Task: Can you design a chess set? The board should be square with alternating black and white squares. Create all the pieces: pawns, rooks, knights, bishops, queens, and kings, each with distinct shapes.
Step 1218:
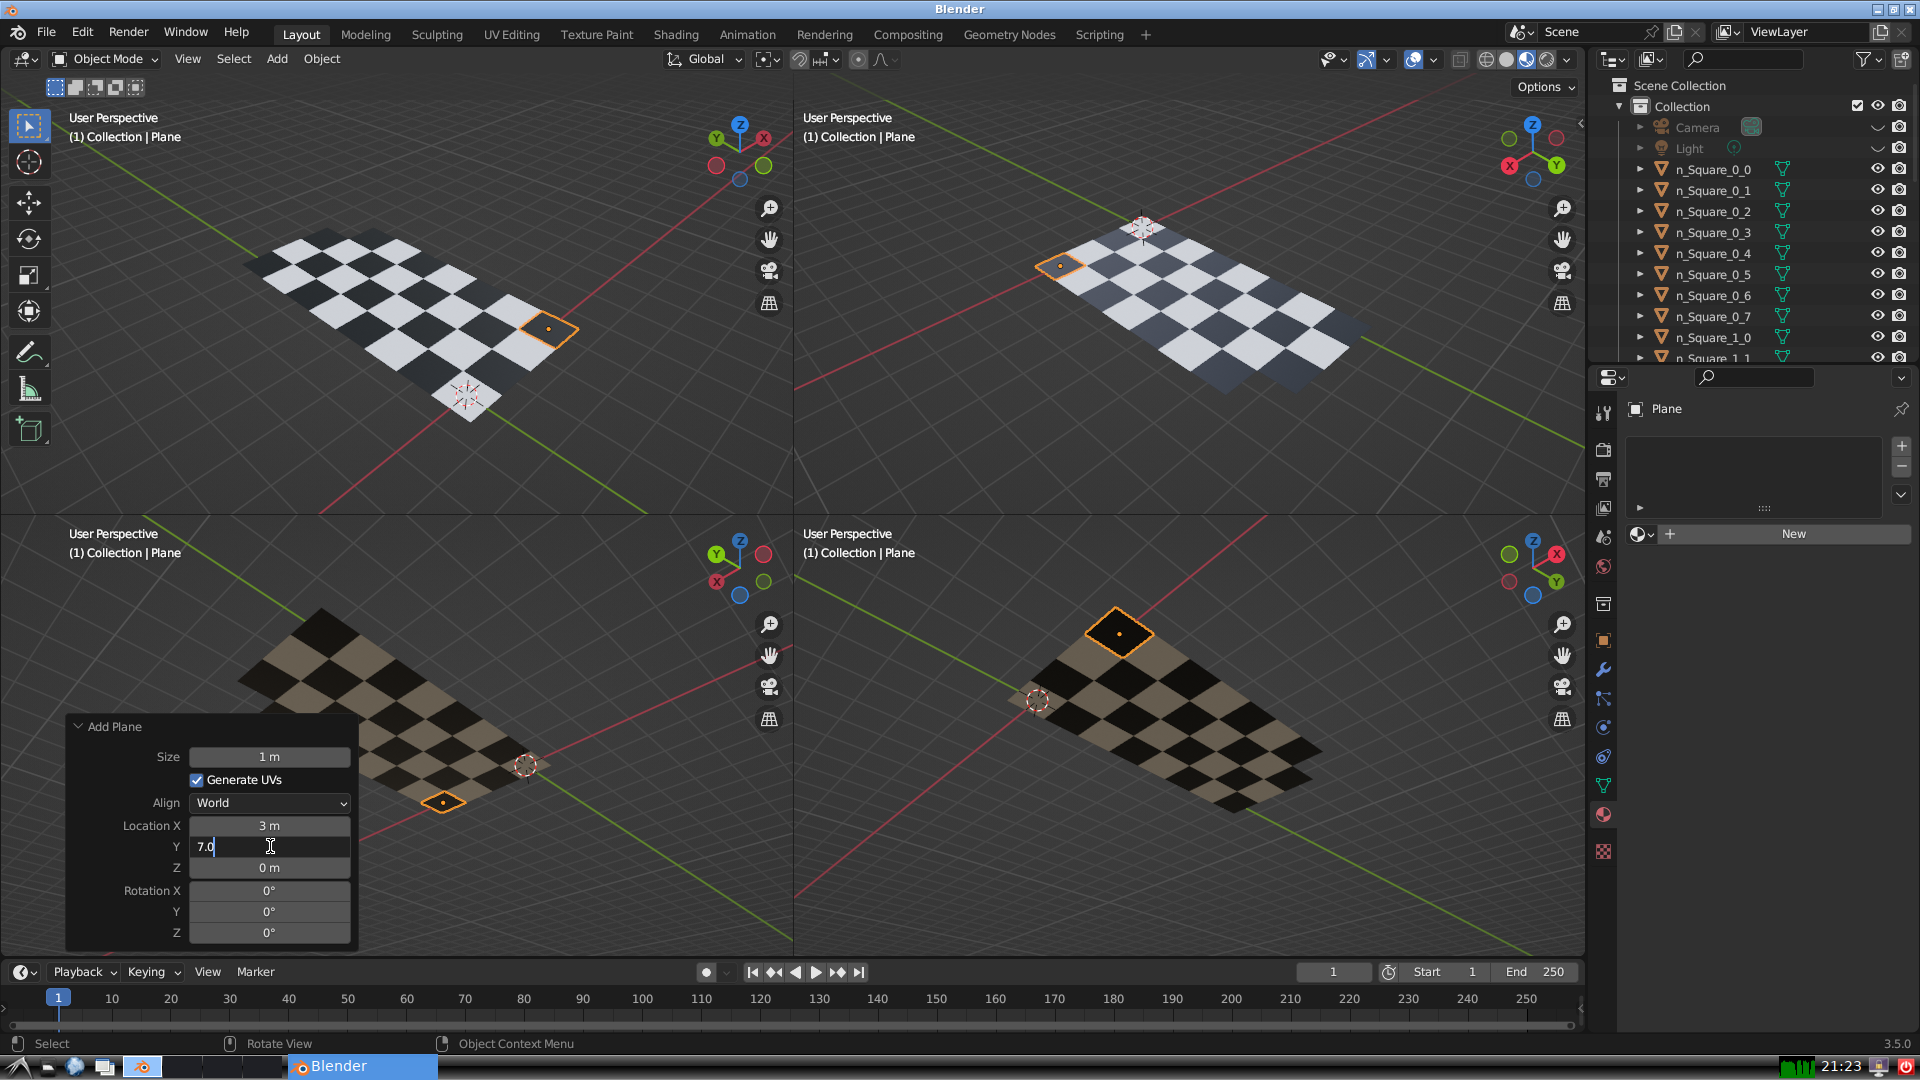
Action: {"key_press": ['Return']}